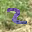
Label: 2